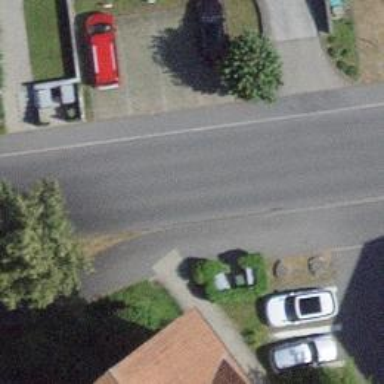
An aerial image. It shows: Kerb serving as barrier.